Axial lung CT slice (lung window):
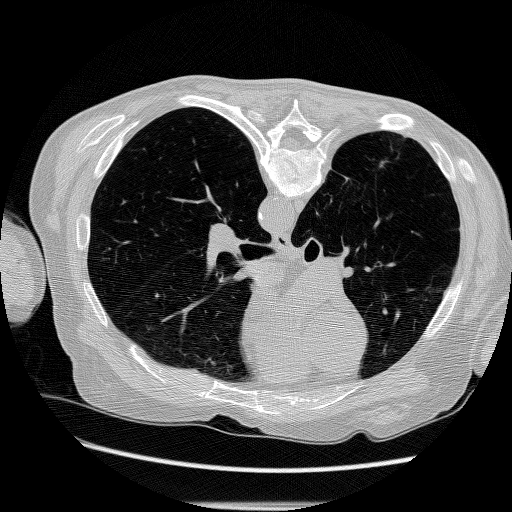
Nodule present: no